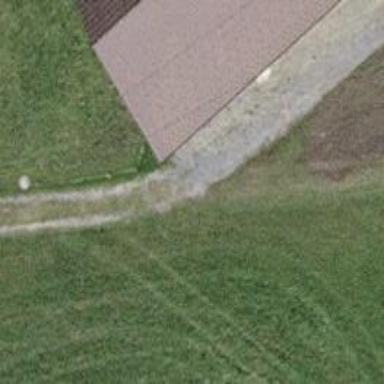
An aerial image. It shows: Compacted driveway that serves as service road.